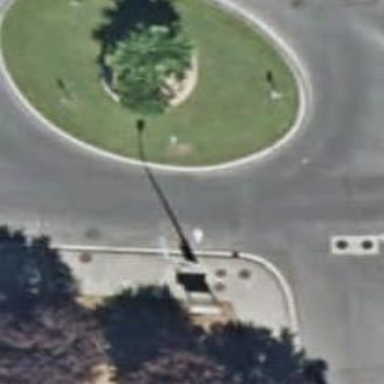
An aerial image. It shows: Residential road with asphalt surface leading to roundabout.